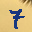
Label: 7